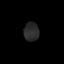
Tissue: prostate
Cell type: Myeloid cells
Senescence score: 0.3499
Nuclear area (px): 281
Mean DAPI intensity: 41.886